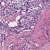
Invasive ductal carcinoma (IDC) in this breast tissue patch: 1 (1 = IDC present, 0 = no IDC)